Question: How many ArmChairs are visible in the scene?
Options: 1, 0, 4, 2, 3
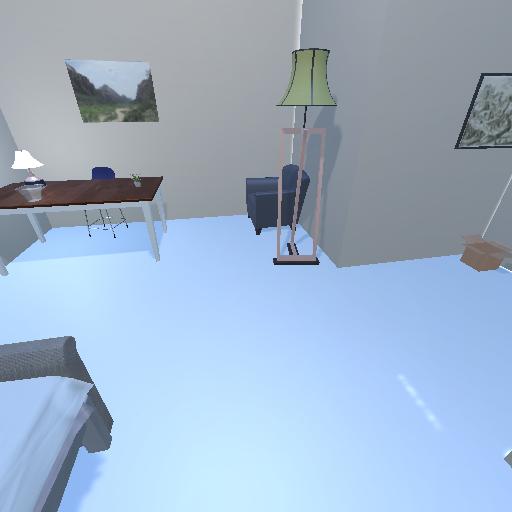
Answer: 1